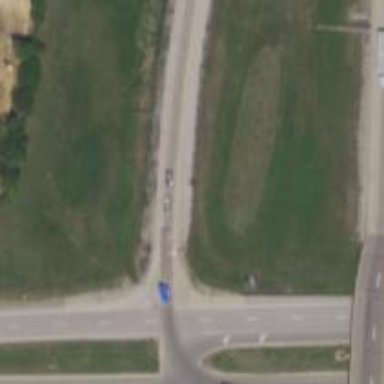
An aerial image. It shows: Road with stop sign.